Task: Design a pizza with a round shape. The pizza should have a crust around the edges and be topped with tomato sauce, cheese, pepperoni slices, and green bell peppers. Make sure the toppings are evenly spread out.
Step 556:
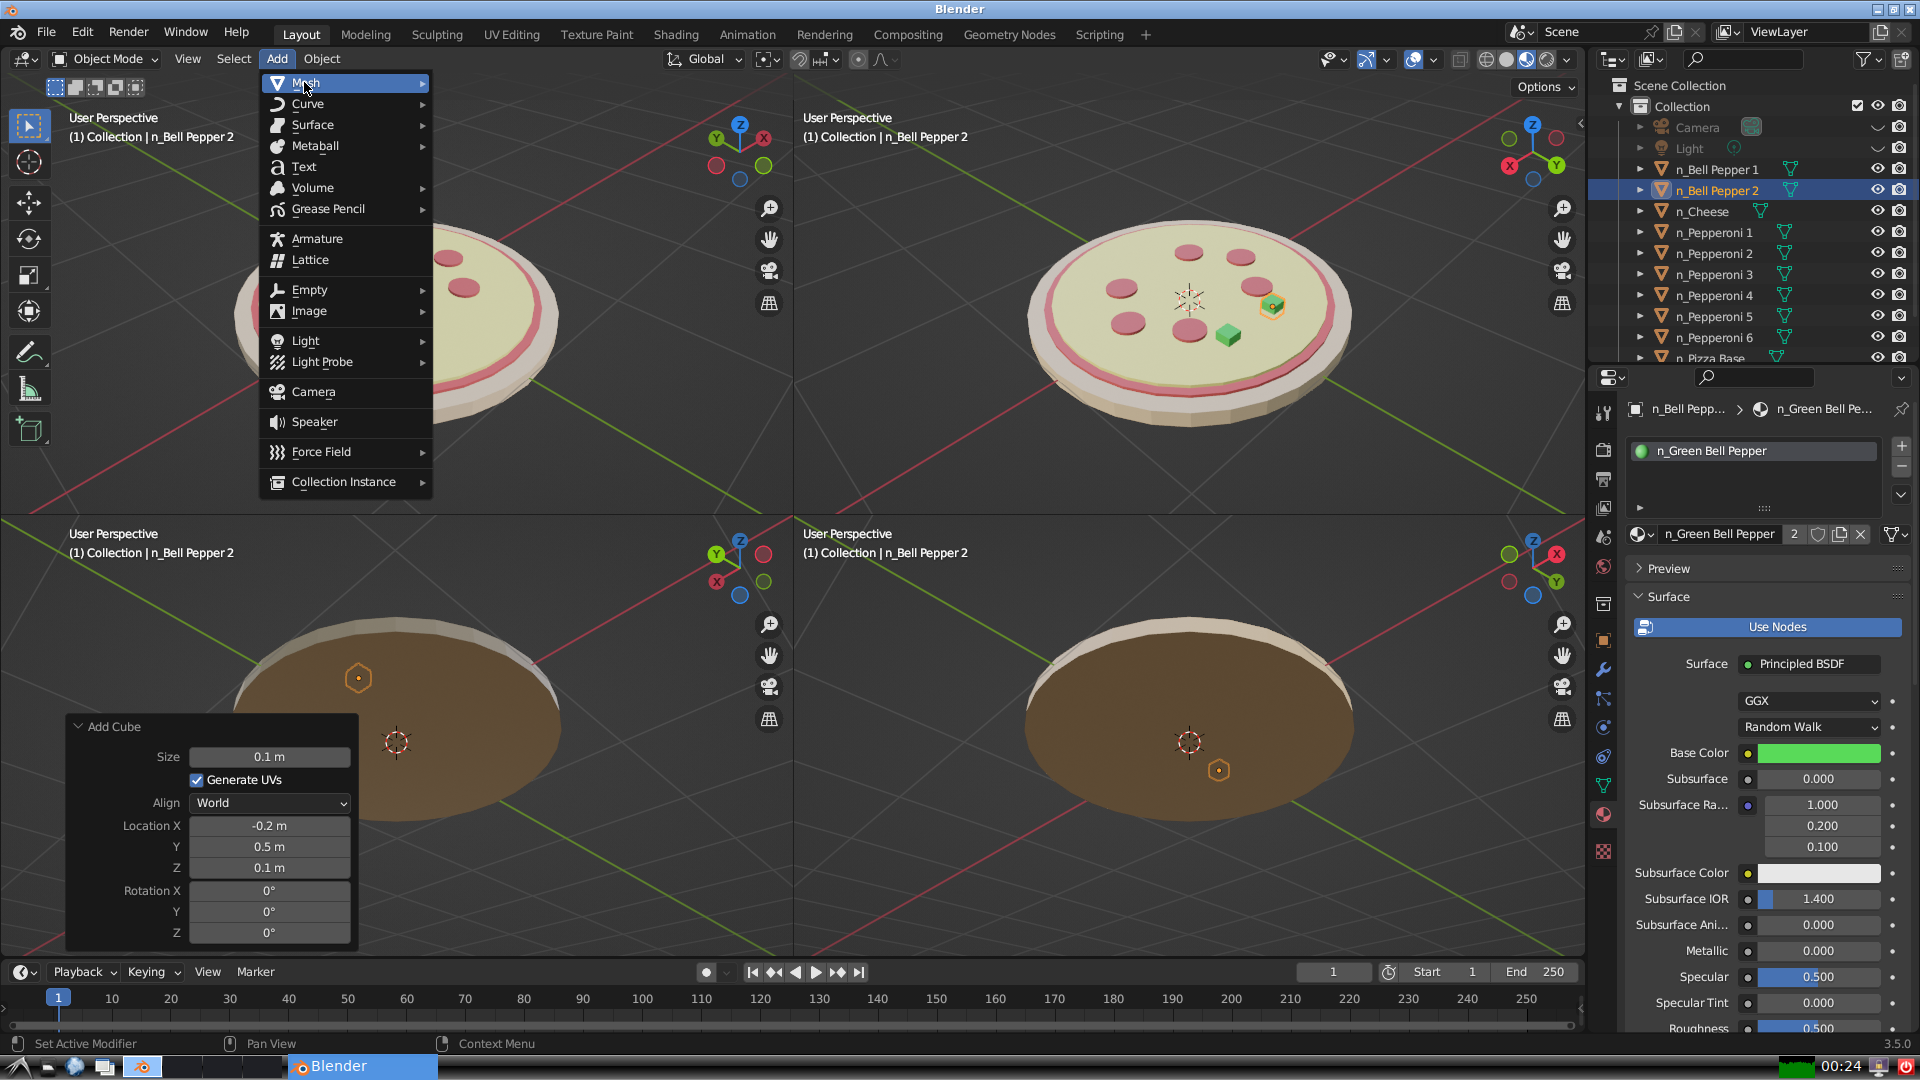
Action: {"mouse_move": [499, 101]}